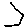
Label: hexagon